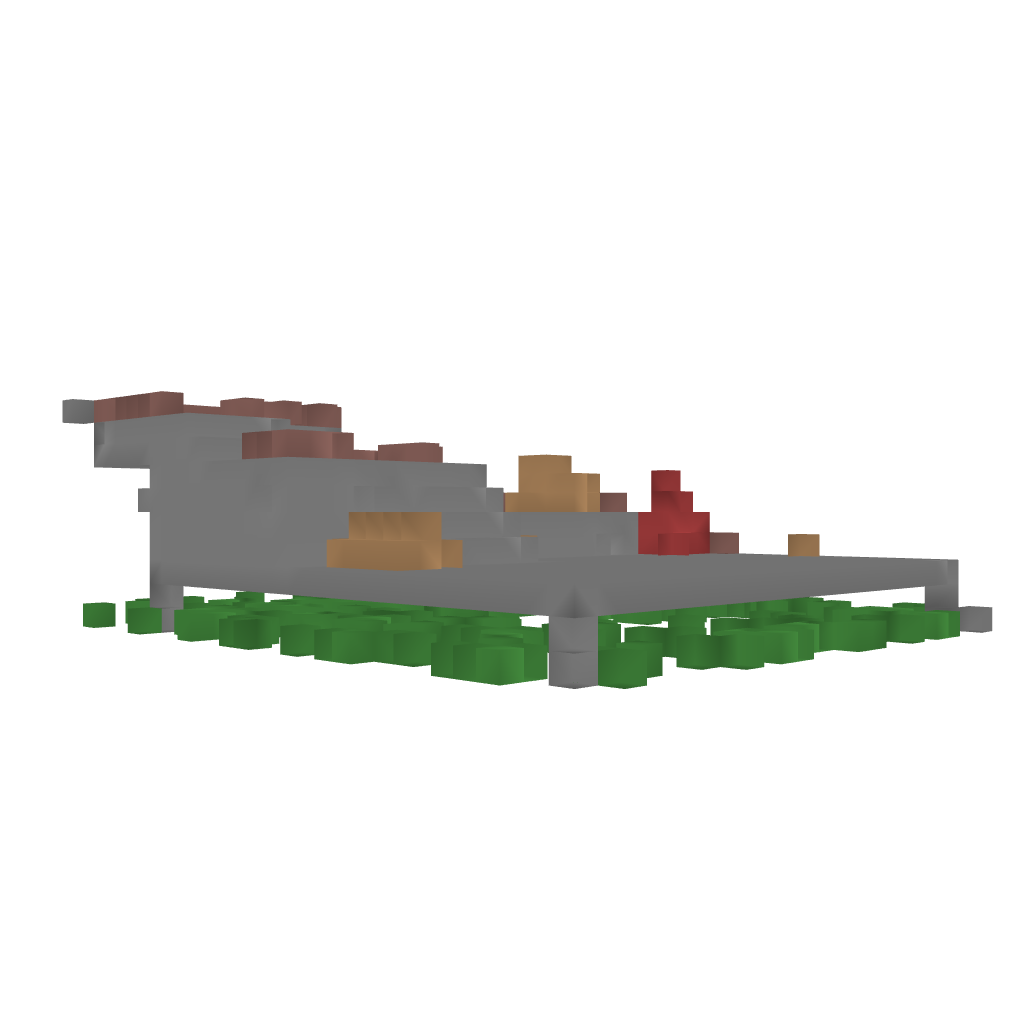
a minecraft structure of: Nightlife Arena bad low quality